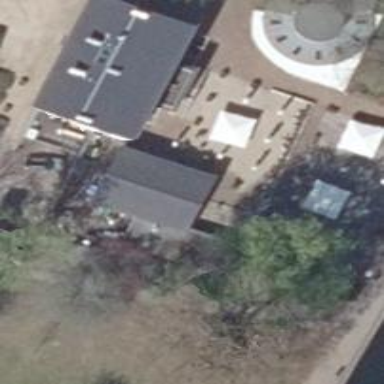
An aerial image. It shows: Restaurant.